Interaction volume radius: 10 \u00c5
Interaction volume height: 25 \u00c5
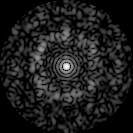
Disorder parameter: 0.7961